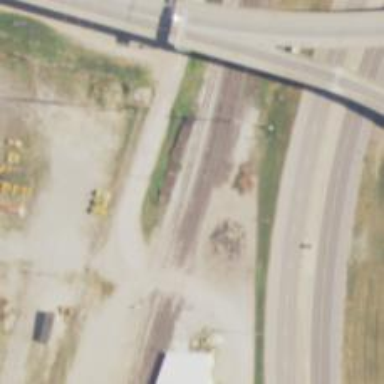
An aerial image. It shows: Railway siding for service.